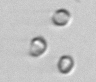
Label: Phaeocystis